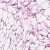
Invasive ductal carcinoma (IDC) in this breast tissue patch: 0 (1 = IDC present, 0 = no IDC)